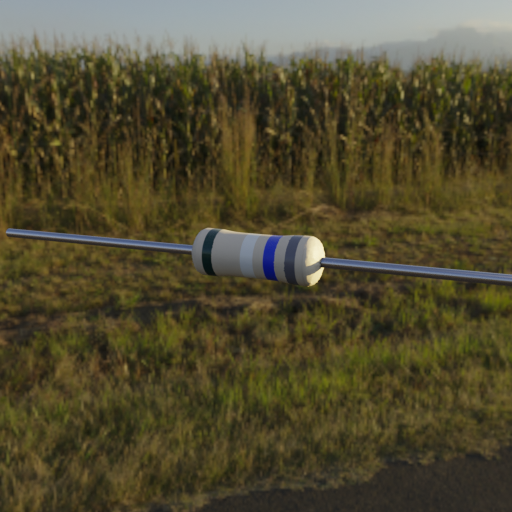
Resistor colour bands (in order): black, white, blue, gray